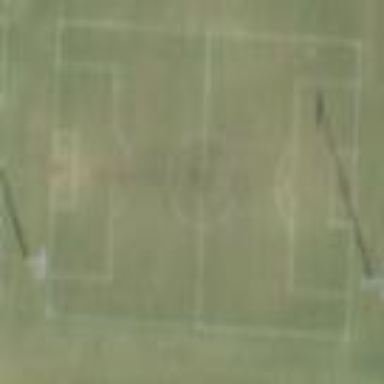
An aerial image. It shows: Soccer pitch for outdoor sports and leisure activities.